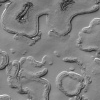
Atmospheric dust classification: not_dusty